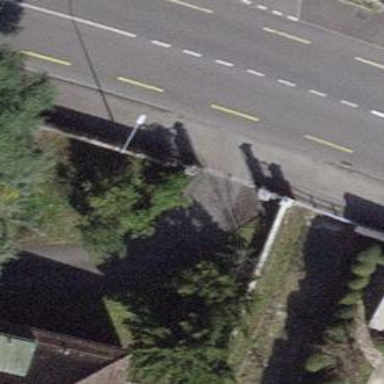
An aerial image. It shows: Entrance with barrier.